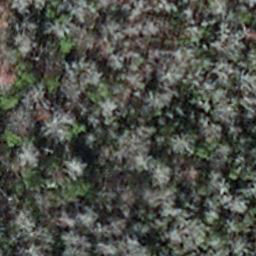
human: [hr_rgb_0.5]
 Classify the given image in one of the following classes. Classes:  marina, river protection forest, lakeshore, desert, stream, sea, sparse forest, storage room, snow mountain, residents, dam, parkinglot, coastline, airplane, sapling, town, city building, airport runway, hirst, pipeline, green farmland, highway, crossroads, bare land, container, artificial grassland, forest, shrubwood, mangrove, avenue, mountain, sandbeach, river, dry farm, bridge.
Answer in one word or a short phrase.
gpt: sapling